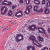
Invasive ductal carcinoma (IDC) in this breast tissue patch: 0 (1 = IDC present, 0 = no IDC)